Question: I am having trouble using a for loop in gnuplot inside the plot command. Here is a pared down gnuplot script, which focuses on the parts that aren't working:
'''
set multiplot layout 1, 3 title "Convergence Plots"
planeIter=4
do for [ringIter=0:20:10] {
if (ringIter == 0) {ringName="outer"} else {if (ringIter == 10) {ringName="middle"} else {ringName="inner"}}
set title "Pressure in ".ringName." ring"
plot for [quadIter=0:90:30] path1 every ::5 using 1:(1 + planeIter + ringIter + quadIter) notitle # title quadName.' quadrant' with lines
# if (quadIter == 0) {quadName="first"} else {if (quadIter == 30) {quadName="second"} else {if (quadIter == 60) {quadName="third"} else {quadName="fourth"}}}
}
'''
My questions are:
1. Where/how can I include the (commented out) if/else statement, so that I can replace 'notitle' in the line above with the 'title' after the # symbol?
2. The lines plotted should be of the following columns in p: (1:5, 1:35, 1:65, 1:95), (1:15, 1:45, 1:75, 1:105) and (1:25, 1:55, 1:85, 1:115) but instead of taking the value in the second column (5, 35, 65, ...) it plots the column number (i.e. a constant). How can I get the plot command to select the values inside the columns?
I have included an image of what it looks like and what it should look like (below), which I have generated by not using for loops and variables for quadName.

The file, p, is a list of numbers, each row containing 121 columns.
Thank you for any help you can provide.
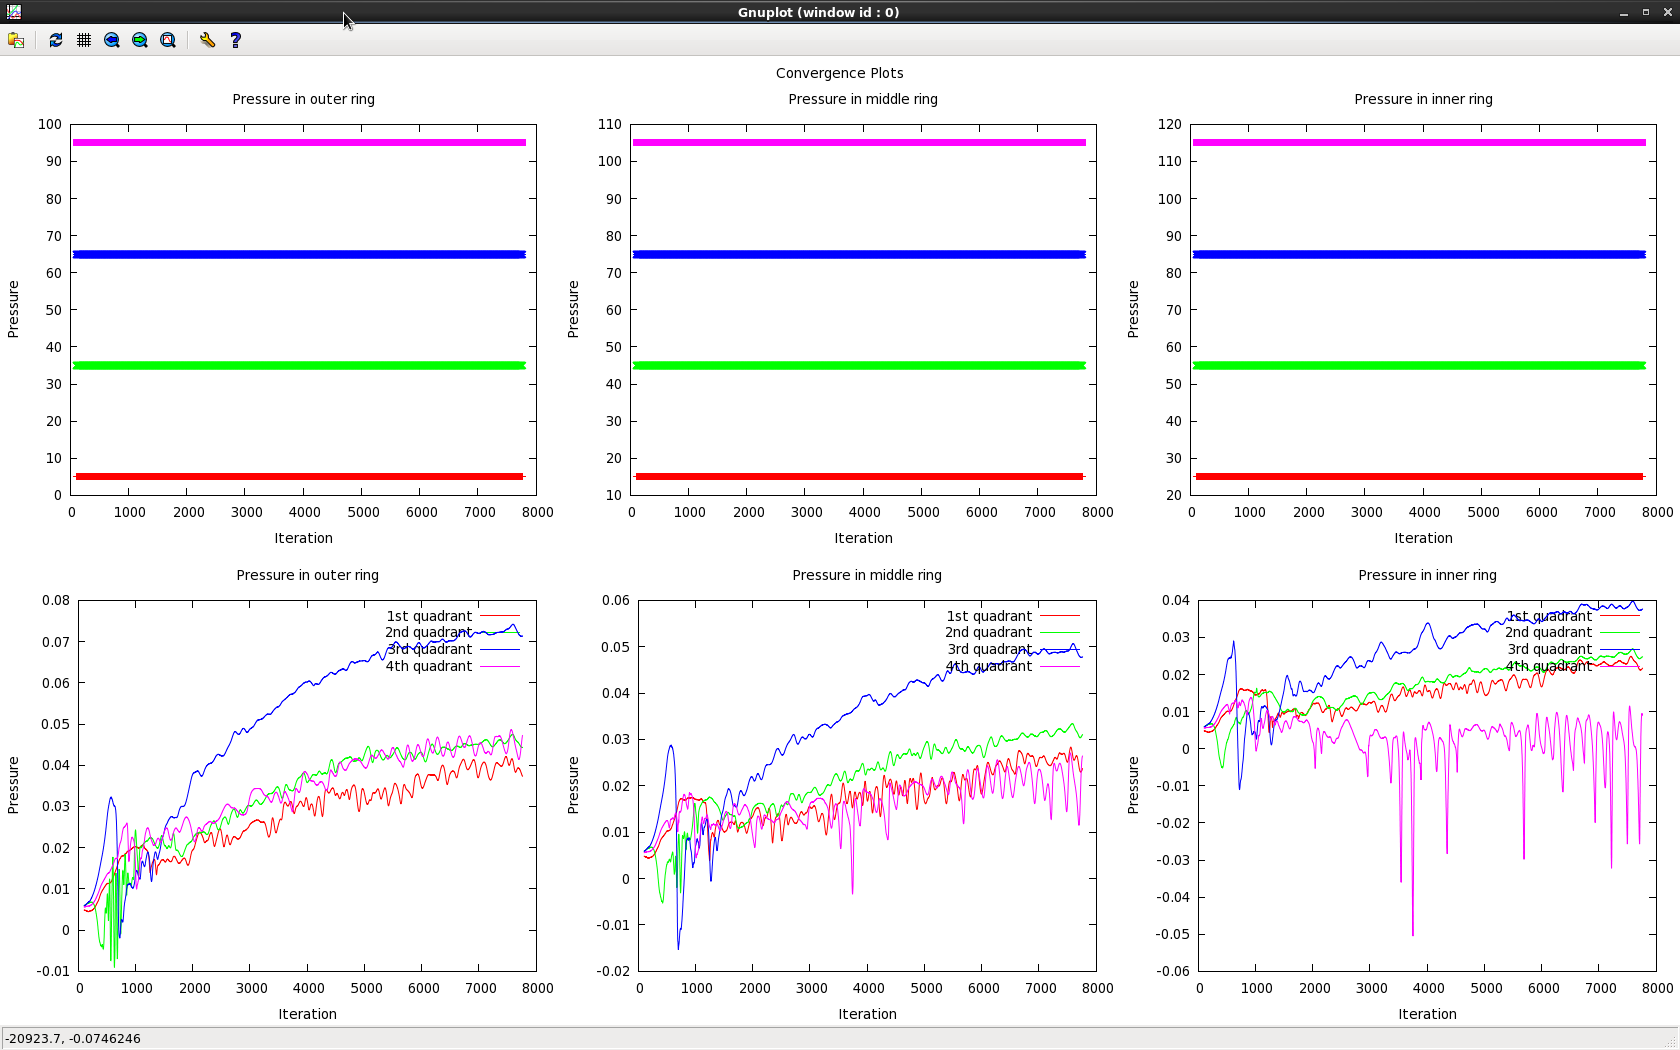
Answer: To use a variable to specify the selected column, you must use 'column(var)', i.e. in your case it would be 'using 1:(column(1 + planeIter + ringIter + quadIter))'.
To select a word for the title, you can define a function which returns the respective string, like:
'''
quadName(x) = (x == 0 ? "first" : (x == 30 ? "second" : (x == 60 ? "third" : "fourth")))
plot for [quadIter=0:90:30] path1 using 1:(column(1 + planeIter + ringIter + quadIter)) title quadName(quadIter).' quadrant' with lines
'''
Alternatively you could also use the 'word' function, which might be nicer for more selections:
'''
quadName = "first second third fourth"
plot for [quadIter=0:90:30] path1 using 1:(column(1 + planeIter + ringIter + quadIter)) title word(quadName, (quadIter / 30) + 1)
'''